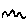
Label: zigzag